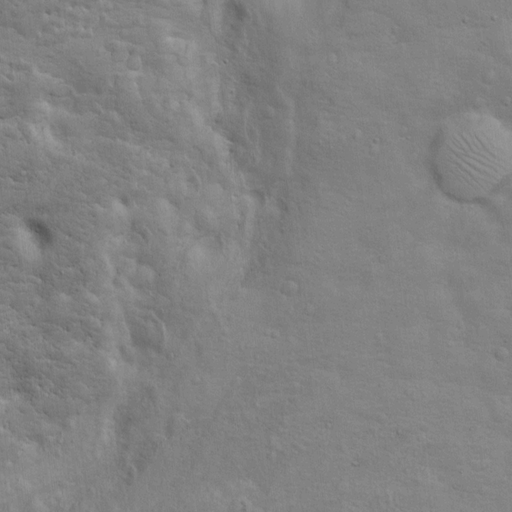
Classes present: Background, Cone